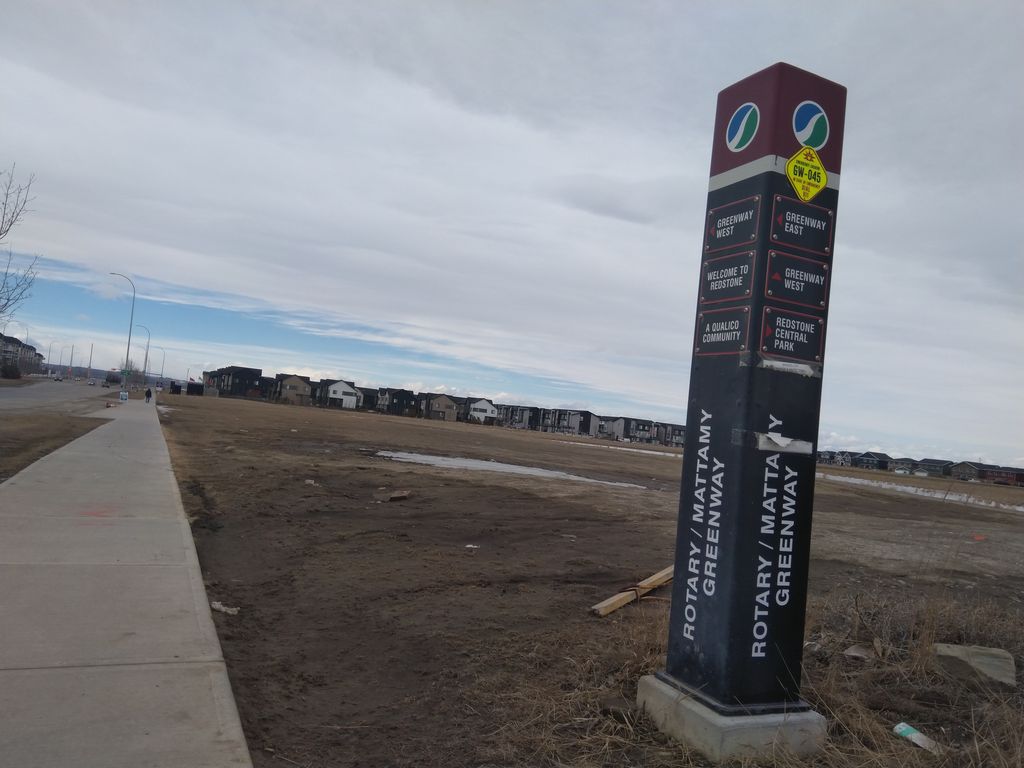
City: calgary